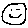
Label: smiley face